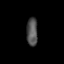
Tissue: prostate
Cell type: Fibroblasts
Senescence score: 0.6834
Nuclear area (px): 306
Mean DAPI intensity: 81.48